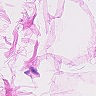
Metastatic tissue present: no